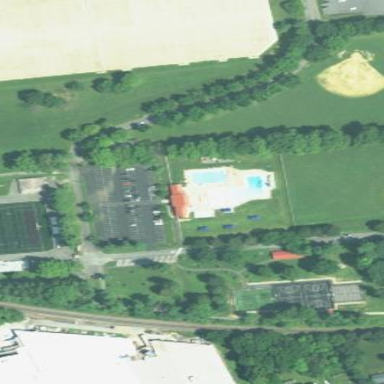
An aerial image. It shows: Sports centre specializing in swimming activities located in leisure land area.